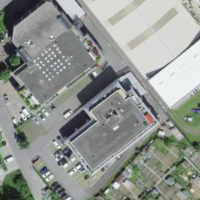
EUNIS habitat code: 54
Species observed at this site:
Trifolium repens
Linaria vulgaris
Epilobium hirsutum